Interaction volume radius: 10 \u00c5
Interaction volume height: 35 \u00c5
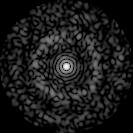
Disorder parameter: 0.8367